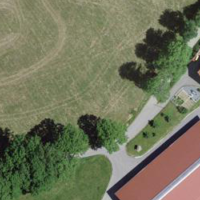
EUNIS habitat code: 52
Species observed at this site:
Filipendula ulmaria